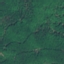
Label: Forest